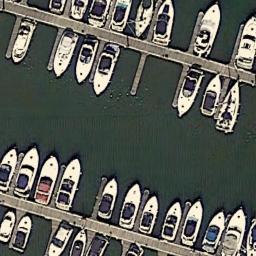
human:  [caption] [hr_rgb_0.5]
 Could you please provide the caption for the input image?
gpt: The harbor has lots of neatly docked boats and the color of the waters is green .

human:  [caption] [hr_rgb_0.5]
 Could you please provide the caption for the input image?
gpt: Many ships are in the harbor .

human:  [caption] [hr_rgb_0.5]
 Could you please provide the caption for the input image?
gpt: There are some ships docked neatly at the harbor .

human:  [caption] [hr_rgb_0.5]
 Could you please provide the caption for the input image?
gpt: A few white boats stopped on the harbor .

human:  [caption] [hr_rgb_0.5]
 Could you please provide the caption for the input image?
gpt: Many yachts are neatly arranged on the sea side of the harbor .